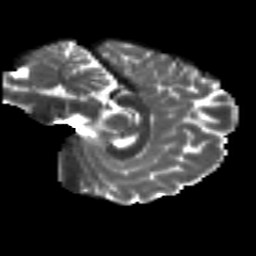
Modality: T2w
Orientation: sagittal
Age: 18
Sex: female
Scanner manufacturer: siemens
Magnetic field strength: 3 T
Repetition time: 8.8 s
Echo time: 0.085 s